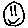
Label: smiley face